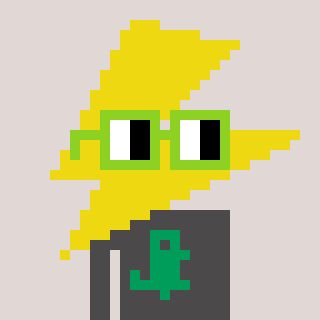
a pixel art character with square light green glasses, a lightning bolt-shaped head and a grayscale-colored body on a warm background